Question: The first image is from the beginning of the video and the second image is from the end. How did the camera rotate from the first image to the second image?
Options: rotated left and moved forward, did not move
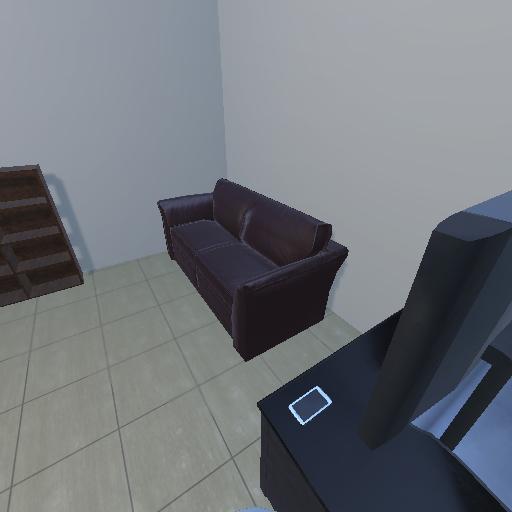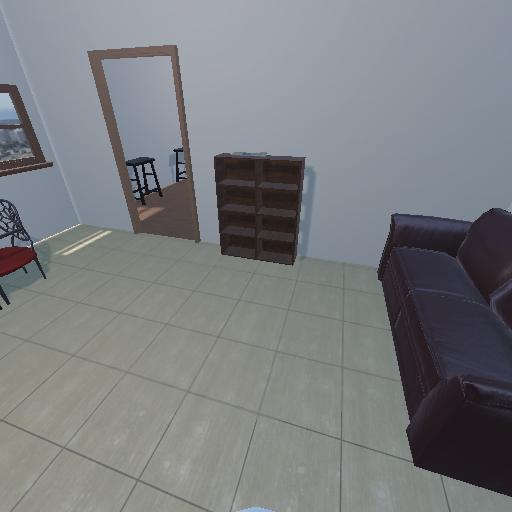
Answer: rotated left and moved forward